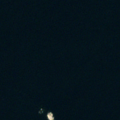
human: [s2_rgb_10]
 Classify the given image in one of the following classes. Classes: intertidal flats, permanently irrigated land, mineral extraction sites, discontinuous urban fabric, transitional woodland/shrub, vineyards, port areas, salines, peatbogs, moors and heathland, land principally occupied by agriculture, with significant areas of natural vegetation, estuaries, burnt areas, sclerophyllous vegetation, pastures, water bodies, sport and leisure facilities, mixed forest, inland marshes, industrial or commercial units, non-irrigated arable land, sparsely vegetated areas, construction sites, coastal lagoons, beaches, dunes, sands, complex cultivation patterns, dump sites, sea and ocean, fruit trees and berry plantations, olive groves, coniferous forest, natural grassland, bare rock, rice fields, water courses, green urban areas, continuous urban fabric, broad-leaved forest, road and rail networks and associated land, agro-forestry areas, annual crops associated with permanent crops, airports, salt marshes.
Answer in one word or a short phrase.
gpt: sea and ocean